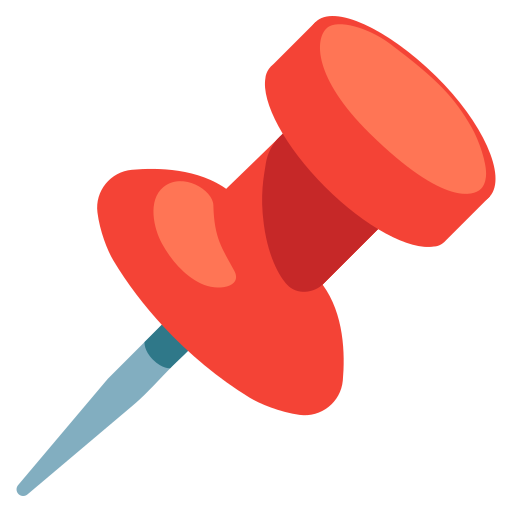
Emoji: 📌